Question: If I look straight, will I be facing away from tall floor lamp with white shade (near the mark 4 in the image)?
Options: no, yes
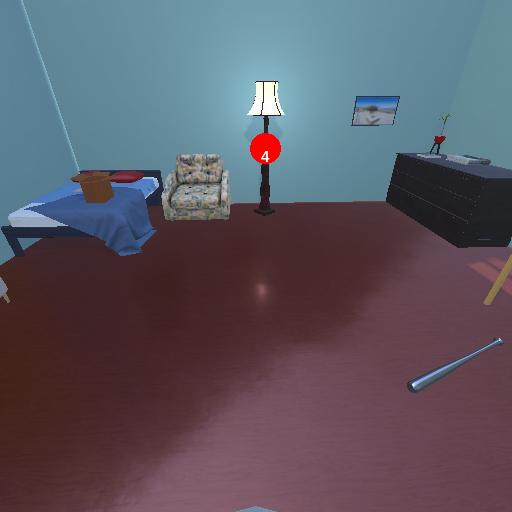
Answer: no